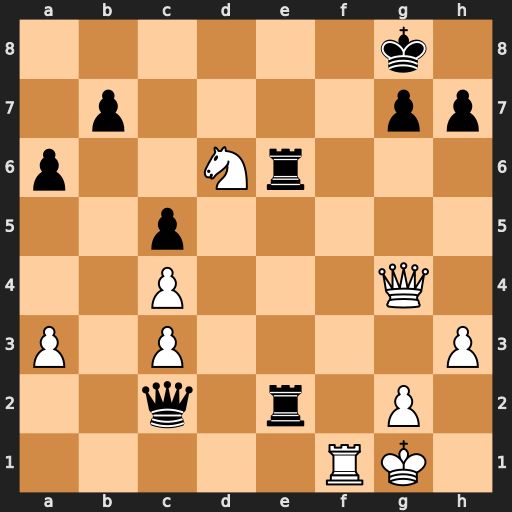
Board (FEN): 6k1/1p4pp/p2Nr3/2p5/2P3Q1/P1P4P/2q1r1P1/5RK1
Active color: w
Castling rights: -
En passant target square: -
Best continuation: Nf5 Rxg2+ Qxg2